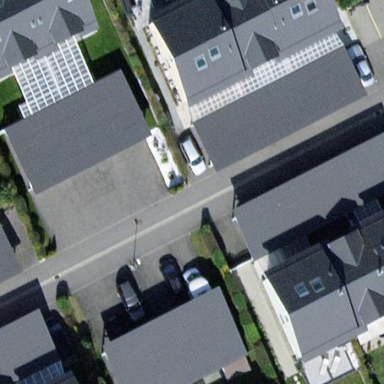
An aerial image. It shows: View of roof of building.